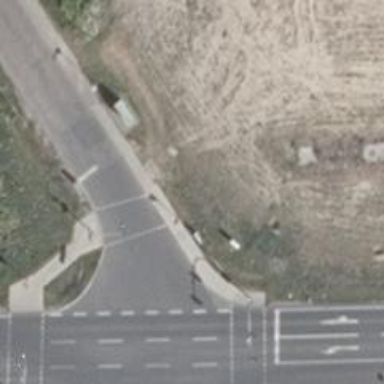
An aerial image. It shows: Road with traffic signals controlling the flow of traffic.